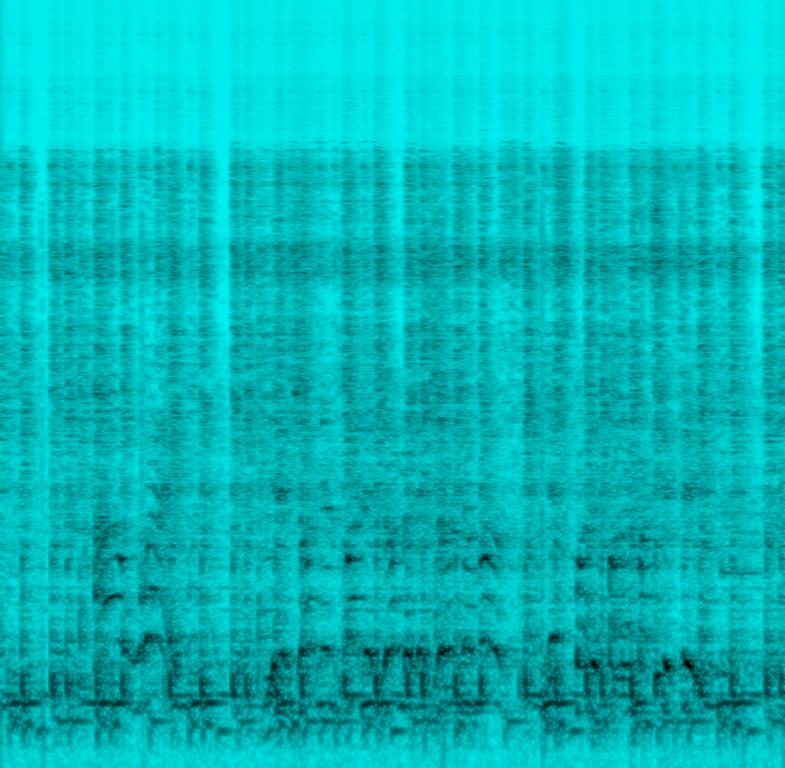
This is a DJ performance. The background track has a male singing upfront with a mellow guitar tune and groovy latin drums with Caribbean influences overall. The DJ plays a male vocal sample and sound effects over this track. The atmosphere is danceable. It is a low-resolution recording.